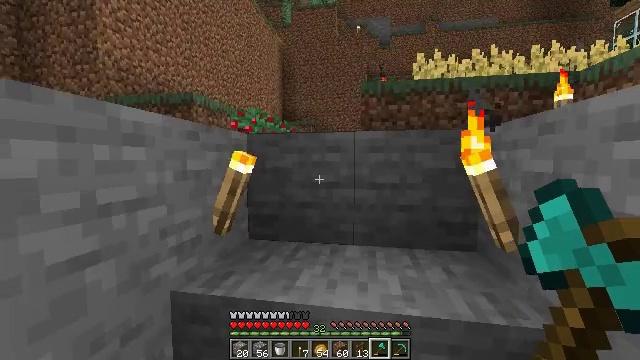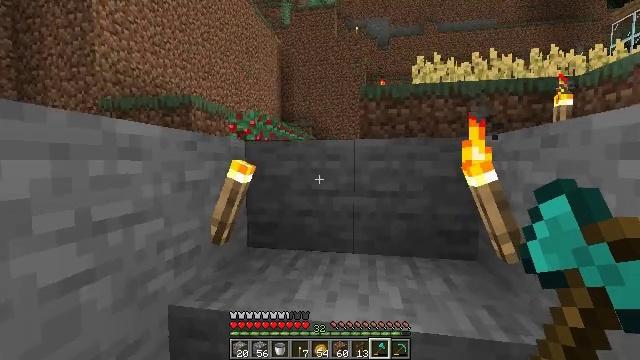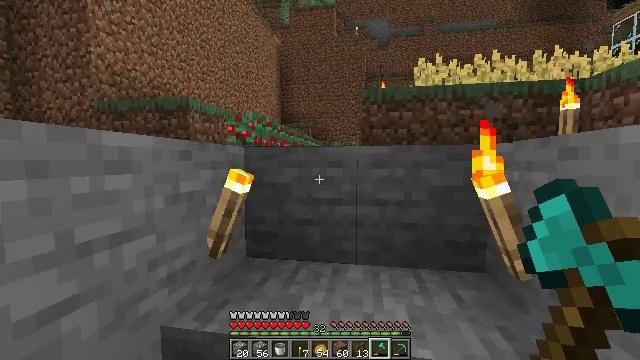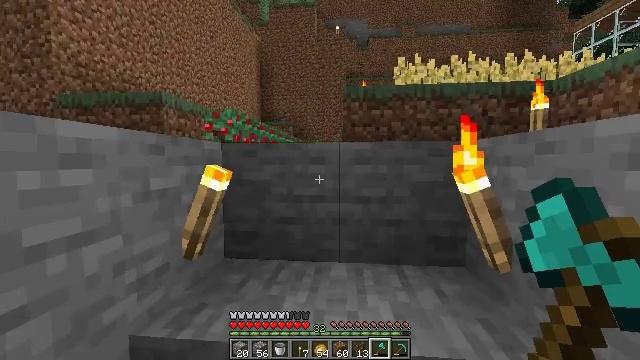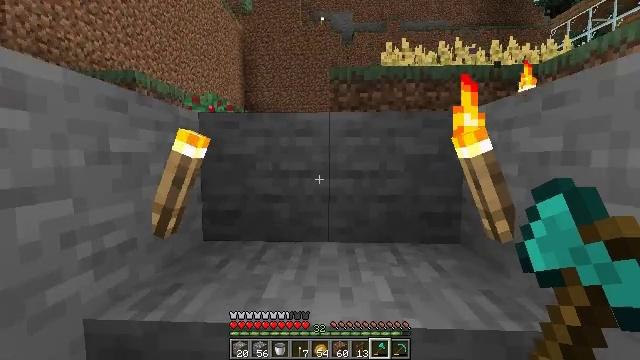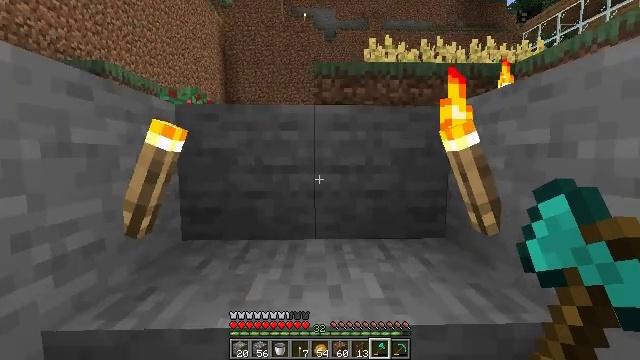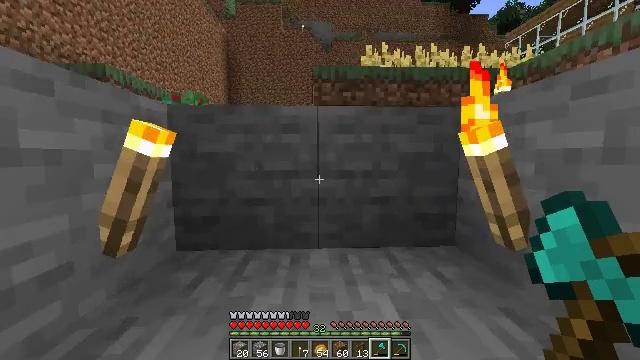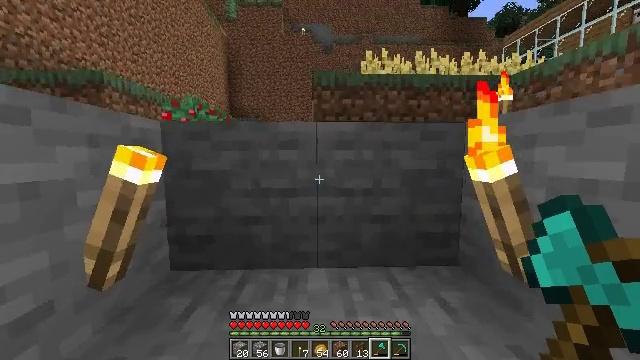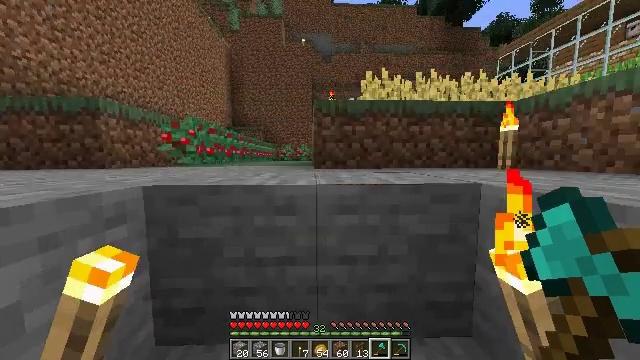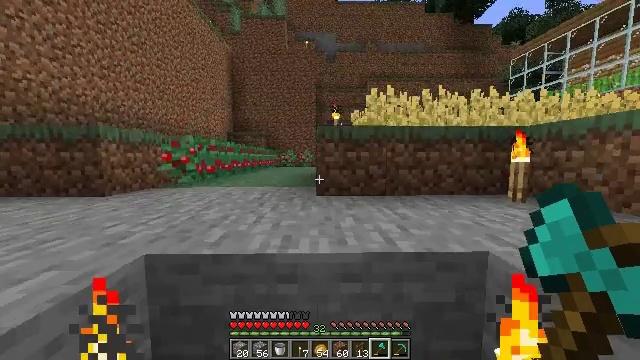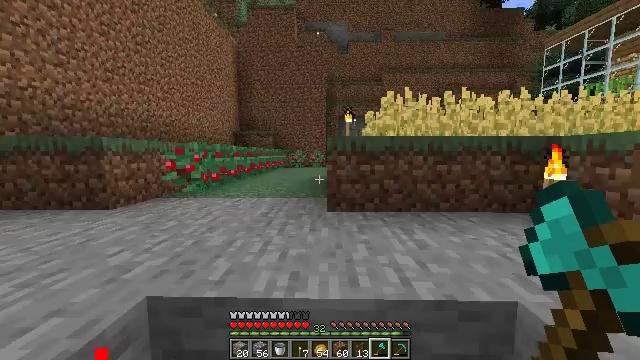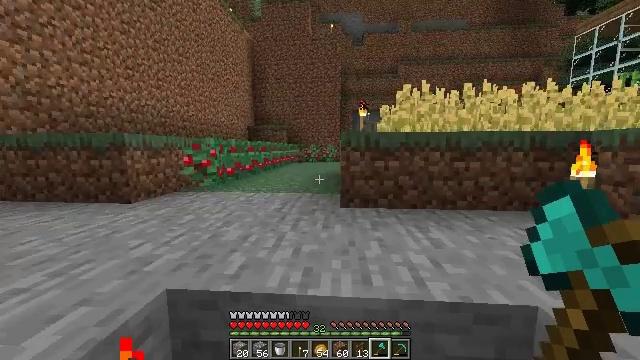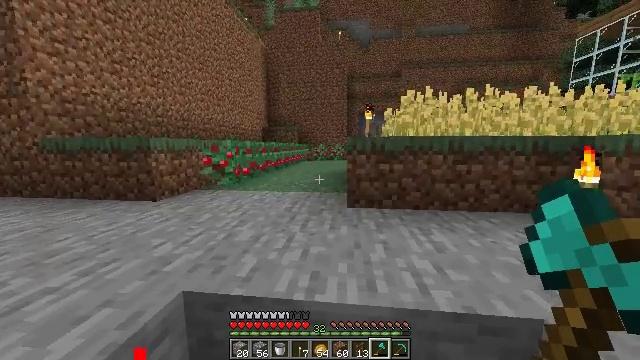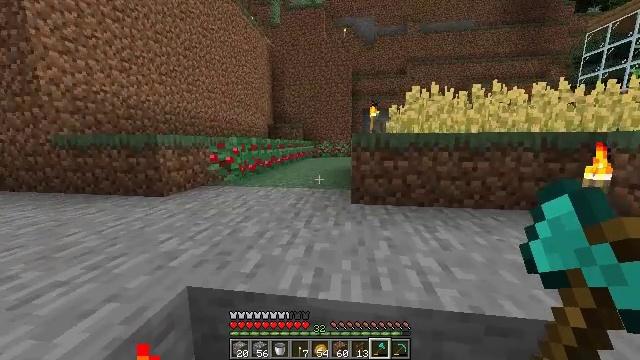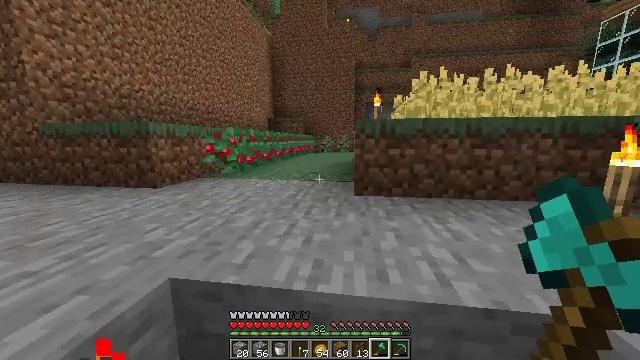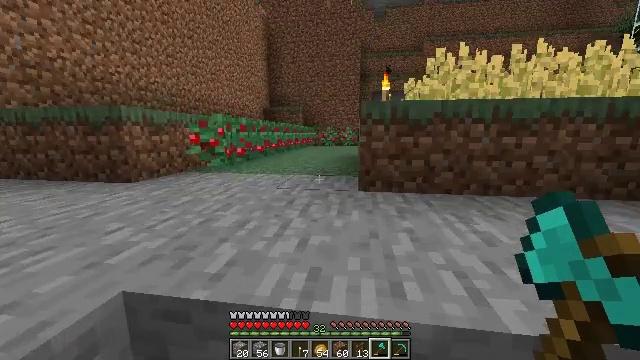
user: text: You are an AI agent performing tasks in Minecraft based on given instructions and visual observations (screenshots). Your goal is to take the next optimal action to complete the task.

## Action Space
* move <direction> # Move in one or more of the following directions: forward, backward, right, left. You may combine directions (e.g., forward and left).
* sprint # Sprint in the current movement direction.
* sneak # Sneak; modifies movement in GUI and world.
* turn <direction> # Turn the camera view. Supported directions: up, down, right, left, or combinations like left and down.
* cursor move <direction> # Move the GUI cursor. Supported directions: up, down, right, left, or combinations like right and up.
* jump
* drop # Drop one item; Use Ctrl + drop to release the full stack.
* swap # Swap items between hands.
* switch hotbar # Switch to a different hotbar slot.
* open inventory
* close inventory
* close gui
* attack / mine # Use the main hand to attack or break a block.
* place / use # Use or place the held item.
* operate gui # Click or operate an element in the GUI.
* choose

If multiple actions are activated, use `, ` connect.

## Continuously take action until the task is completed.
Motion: motion action
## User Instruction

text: Create a dried kelp block using dried kelp.
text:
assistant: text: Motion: move forward, jump
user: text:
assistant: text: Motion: move forward, jump
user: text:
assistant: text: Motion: move forward, turn right, jump
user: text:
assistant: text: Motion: move forward, turn right, jump
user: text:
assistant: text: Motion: move forward, sprint, turn right, jump
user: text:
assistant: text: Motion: move forward, sprint, jump
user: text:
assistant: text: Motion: move forward, sprint, jump
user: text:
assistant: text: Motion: move forward, sprint, jump
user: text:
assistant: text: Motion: move forward, sprint, jump
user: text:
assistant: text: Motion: move forward, turn left, jump
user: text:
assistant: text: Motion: move forward, turn left and down, jump
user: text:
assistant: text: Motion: move forward, turn left and down, jump
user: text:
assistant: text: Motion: move forward, turn left, jump
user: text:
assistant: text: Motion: move forward, jump
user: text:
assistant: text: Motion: move forward, sprint, jump
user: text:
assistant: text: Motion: move forward, sprint, jump
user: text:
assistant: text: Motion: move forward, sprint, jump
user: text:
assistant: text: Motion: move forward, sprint, jump
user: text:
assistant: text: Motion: move forward, jump
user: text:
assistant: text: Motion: move forward, jump
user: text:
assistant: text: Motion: move forward, jump
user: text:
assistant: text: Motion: move forward, jump
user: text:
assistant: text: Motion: move forward, jump
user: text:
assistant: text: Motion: move forward, jump
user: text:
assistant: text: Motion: move forward, jump
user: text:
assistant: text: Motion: move forward, jump
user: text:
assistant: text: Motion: move forward, sprint, jump
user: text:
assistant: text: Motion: move forward, sprint, jump
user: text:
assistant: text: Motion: move forward, sprint, jump
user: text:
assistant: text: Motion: move forward, sprint, jump